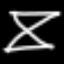
Label: hourglass